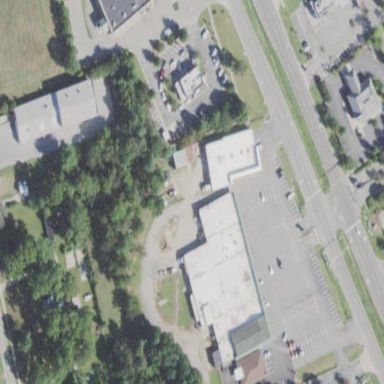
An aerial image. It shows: Retail area.